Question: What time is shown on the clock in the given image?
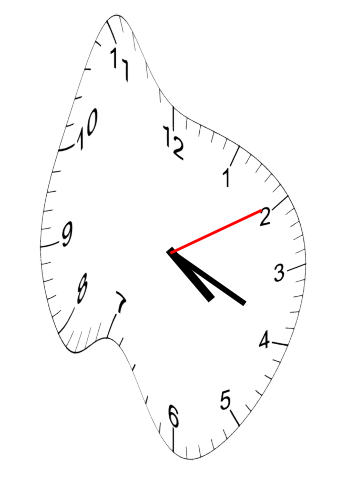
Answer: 04:19:10